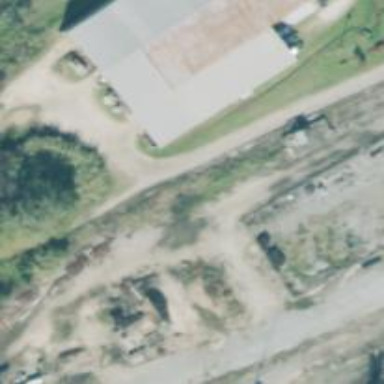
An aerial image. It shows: Abandoned railway yard is depicted.